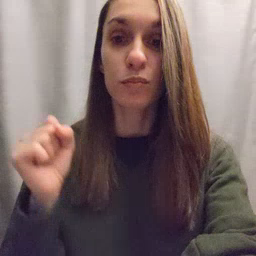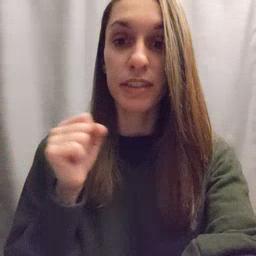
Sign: refrigerator